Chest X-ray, PA view. Patient: 45 years old, sex F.
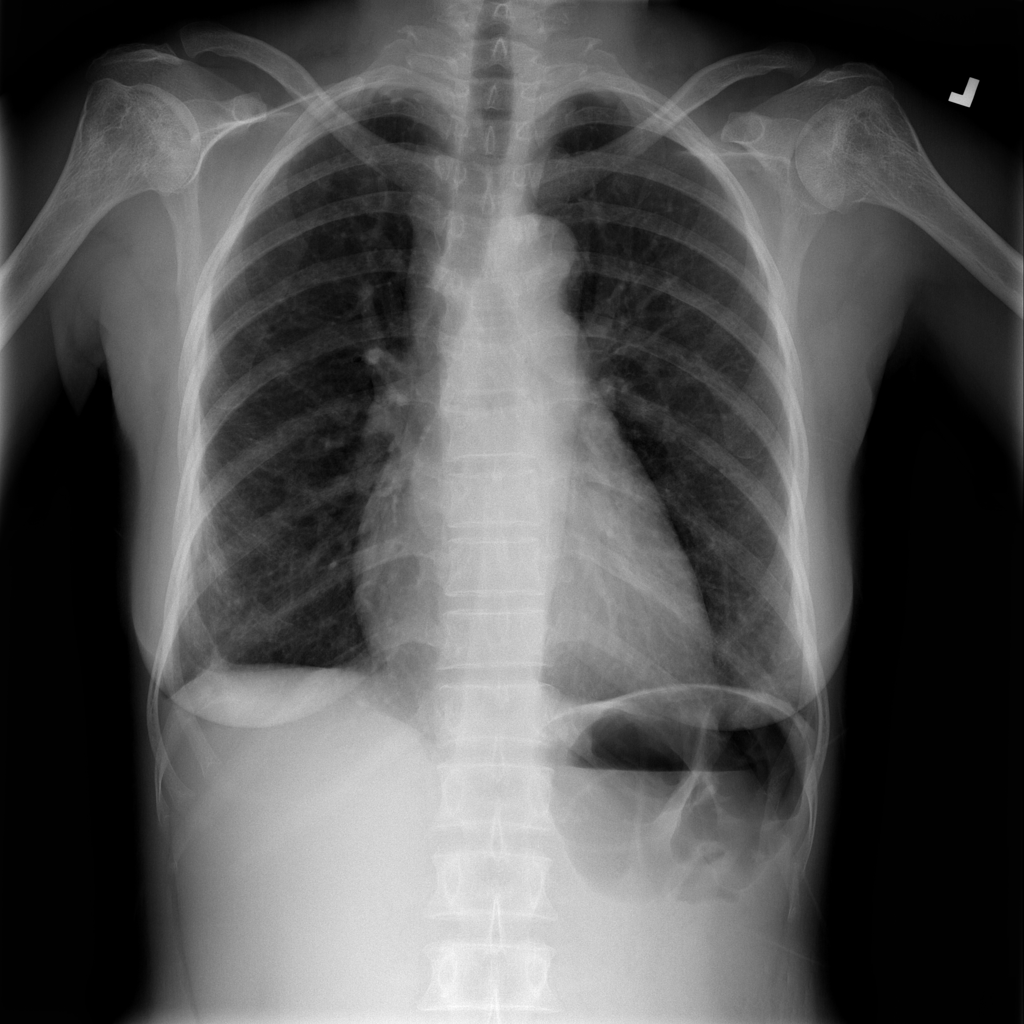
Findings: Nodule